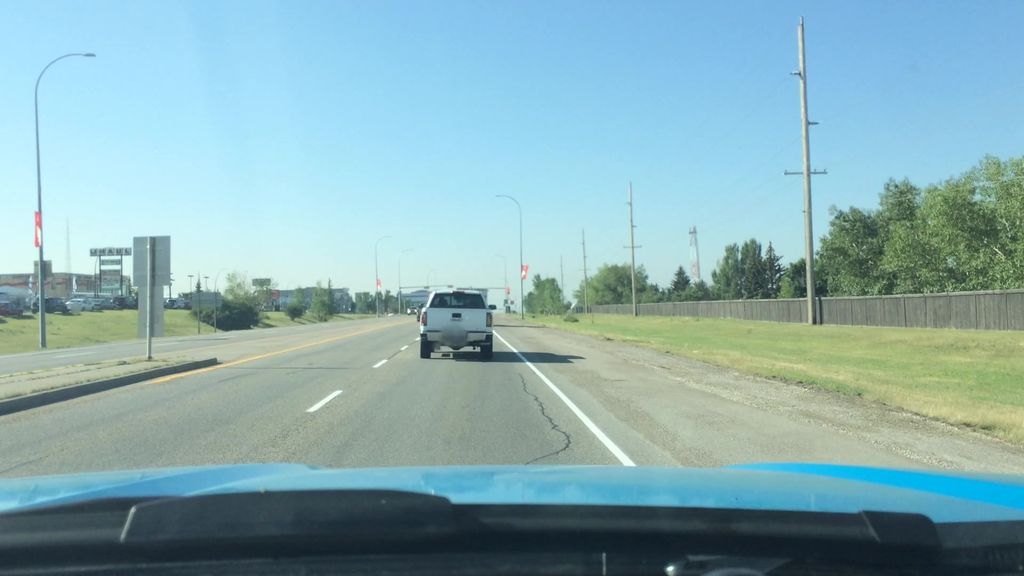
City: calgary